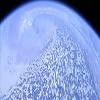
Label: cloud